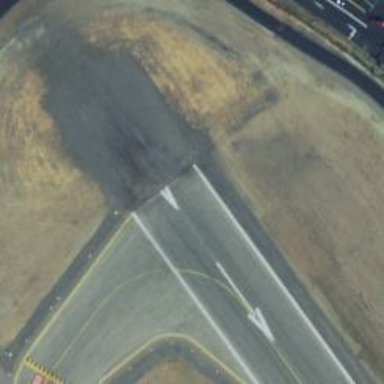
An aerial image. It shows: Asphalt runway at the airport.